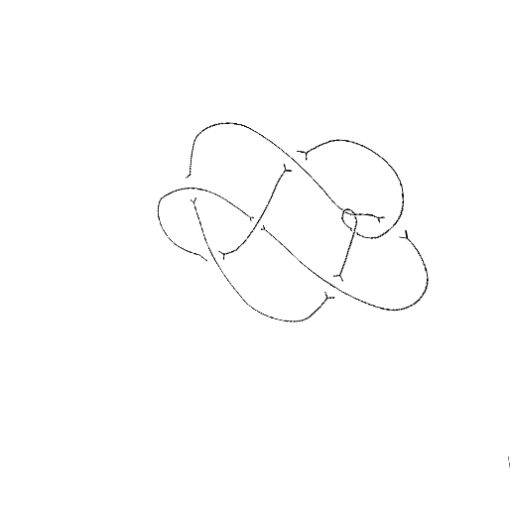
Crossing number: 9